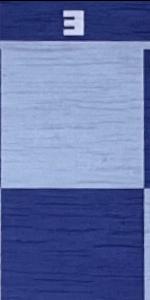
Label: Empty